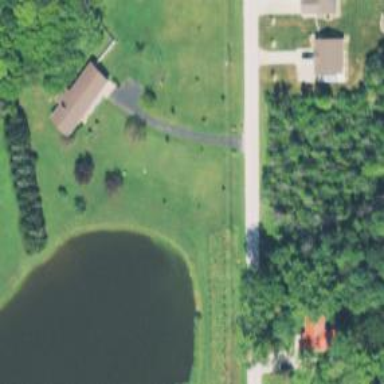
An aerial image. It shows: Driveway.